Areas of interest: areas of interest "Transportation stations"
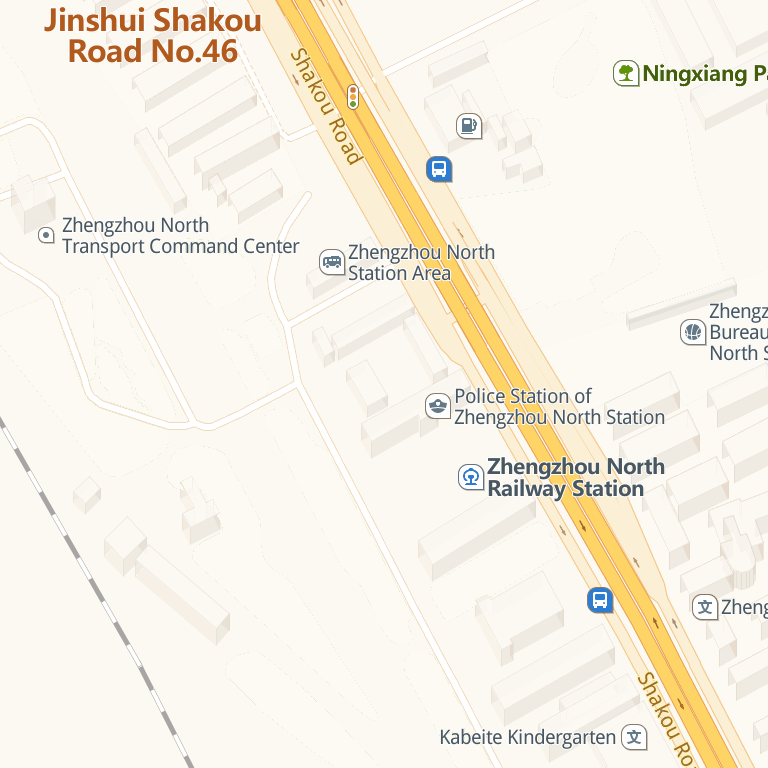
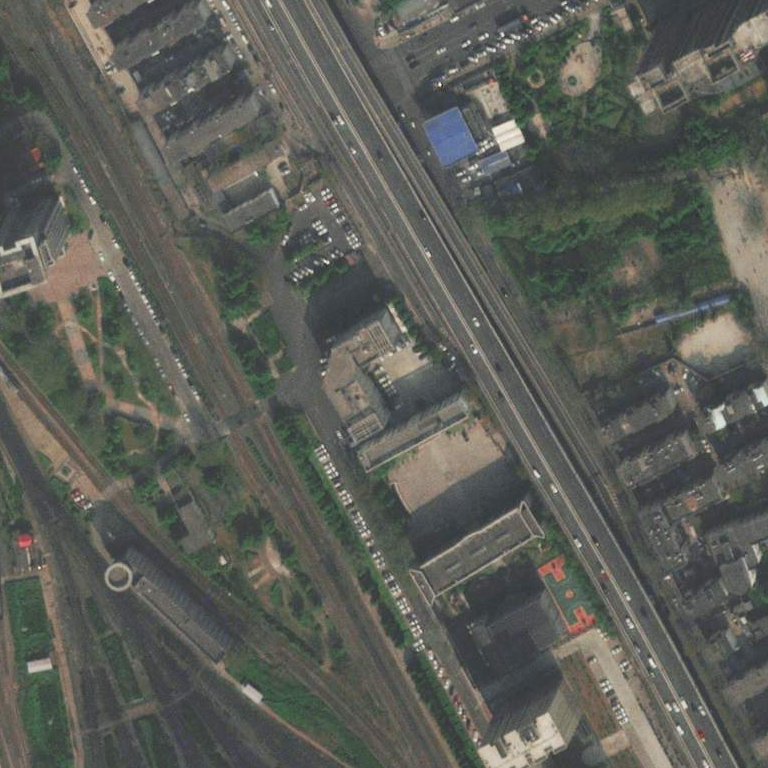